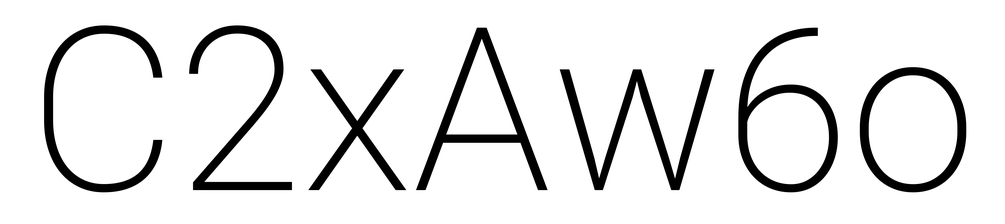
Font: Roboto_ExtraLight